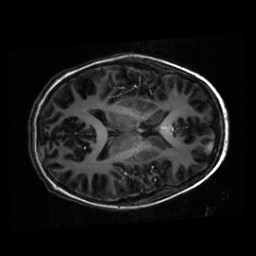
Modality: T1w
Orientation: axial
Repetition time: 0.008948 s
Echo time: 0.001784 s